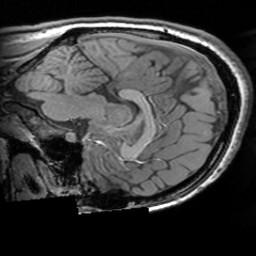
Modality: T1w
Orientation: sagittal
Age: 22
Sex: female
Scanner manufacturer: siemens
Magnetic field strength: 3 T
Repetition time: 1.63 s
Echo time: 0.00311 s